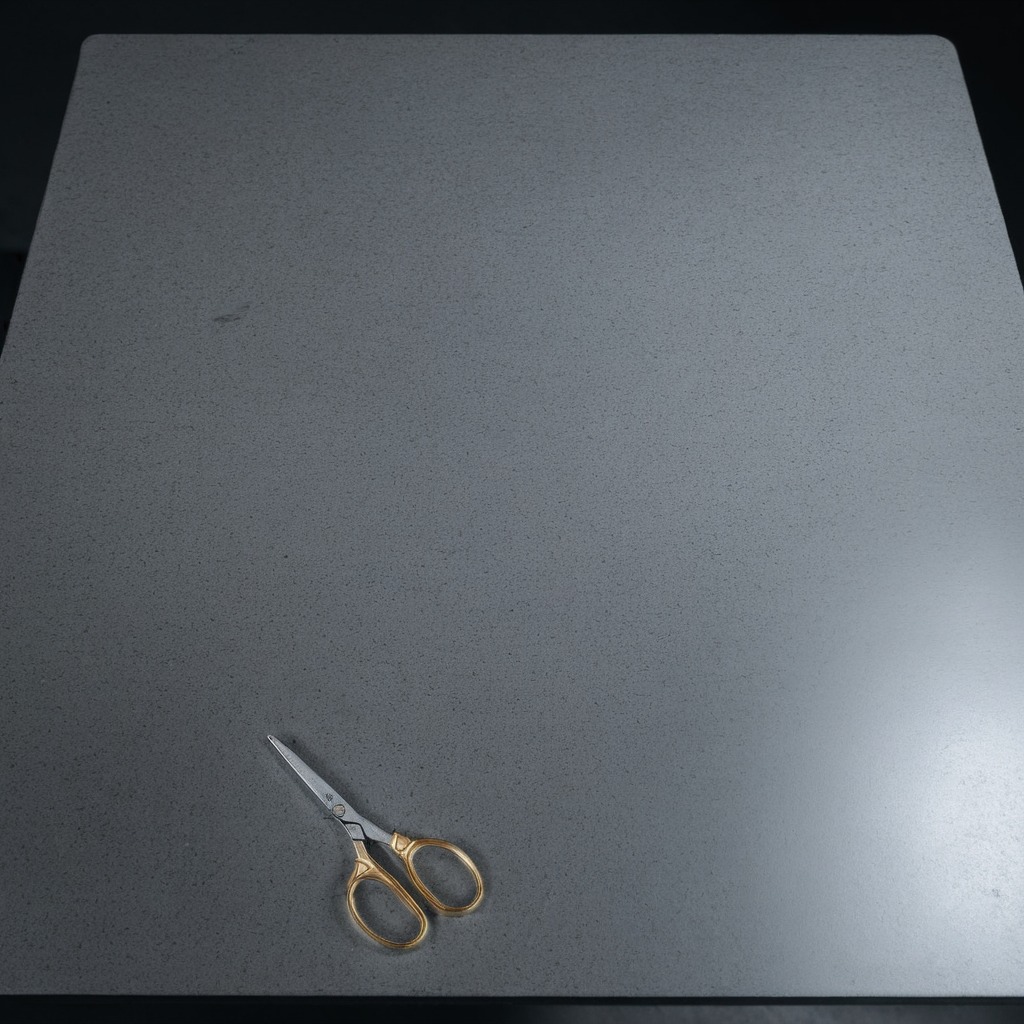
A scissor lying on the clean granite table inside a workshop at night